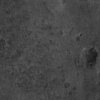
Label: not_dusty